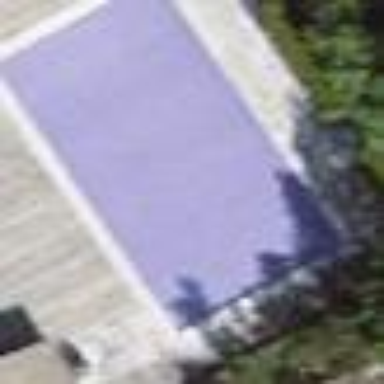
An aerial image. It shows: Swimming pool located in leisure land.